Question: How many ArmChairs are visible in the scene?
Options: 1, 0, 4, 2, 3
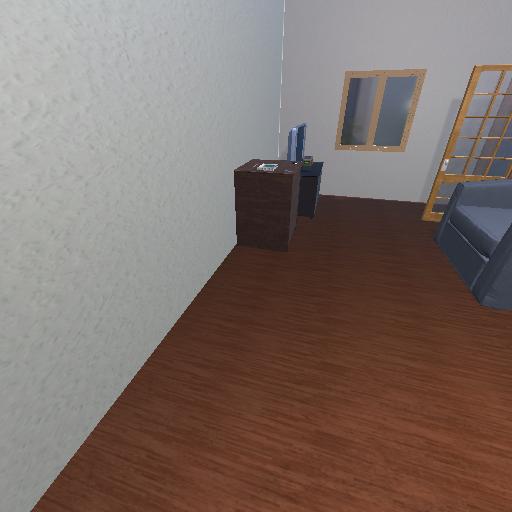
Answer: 1